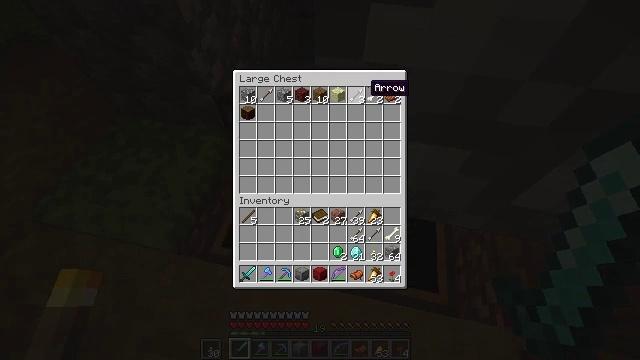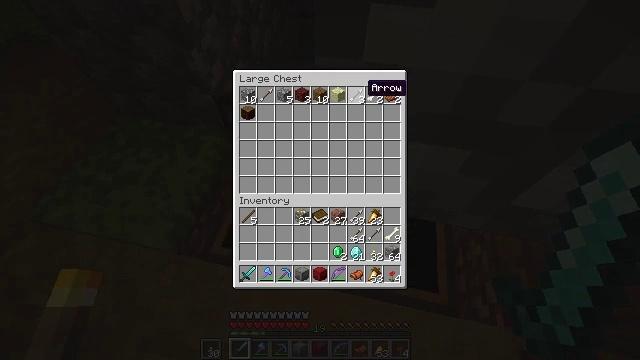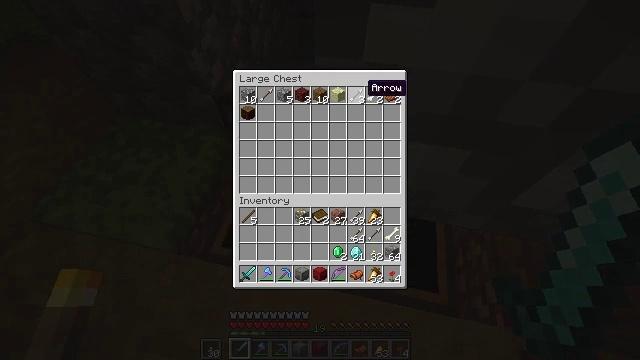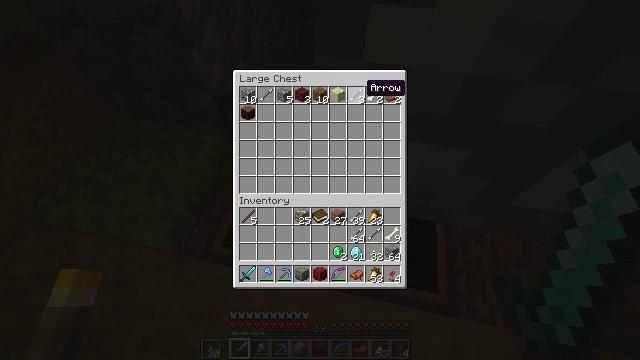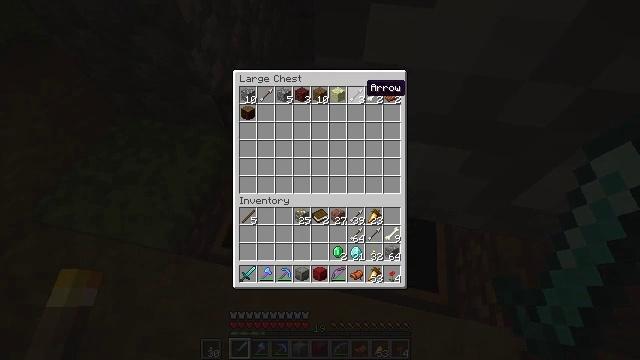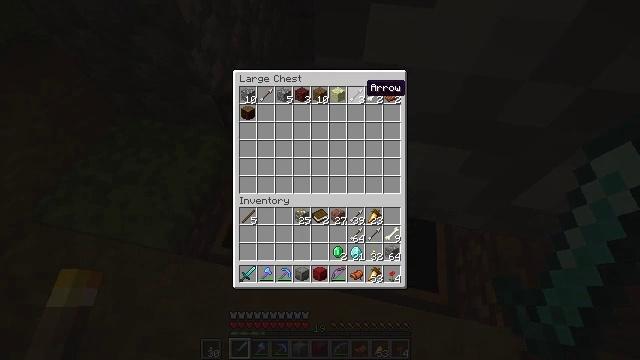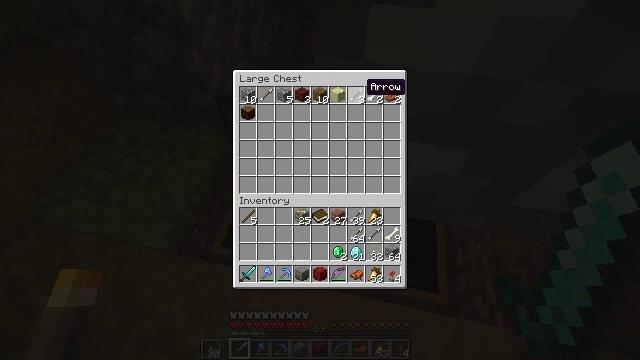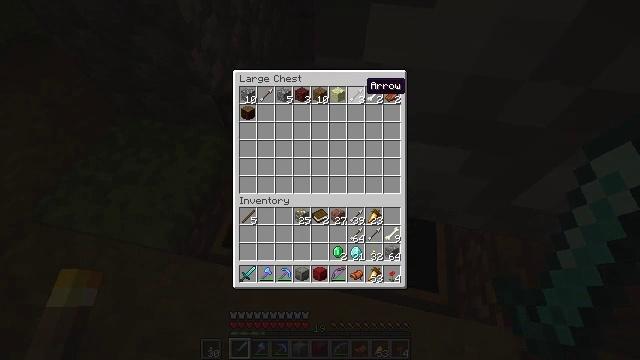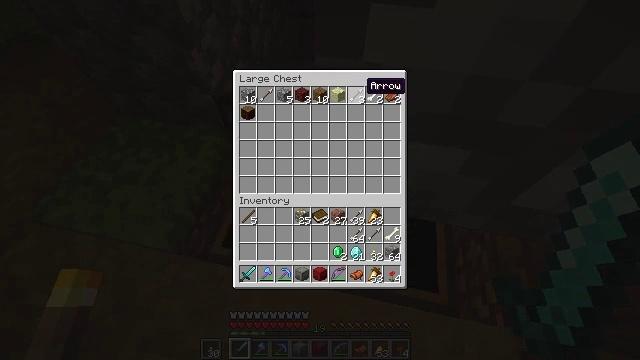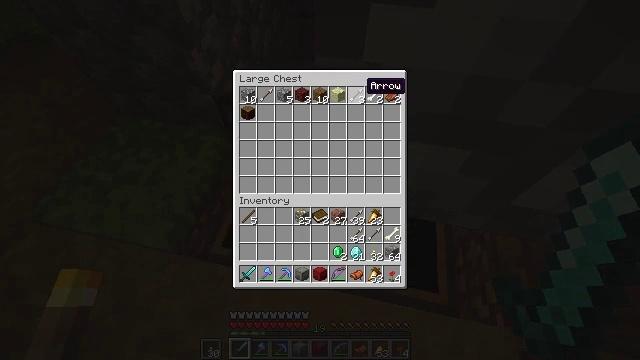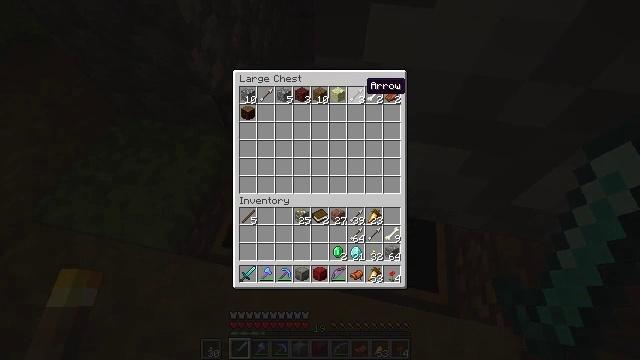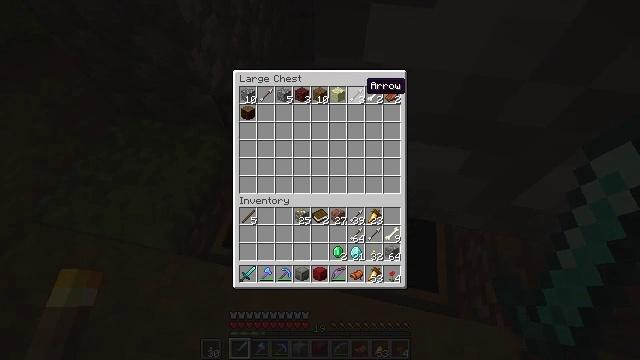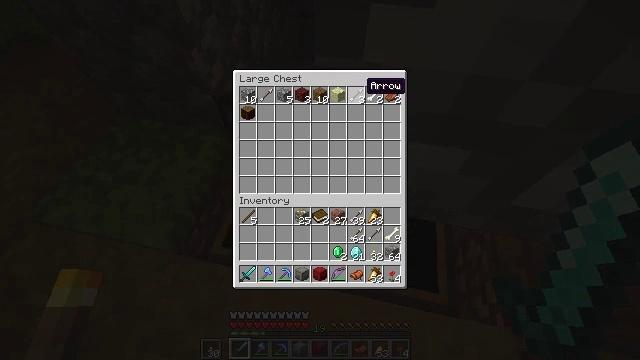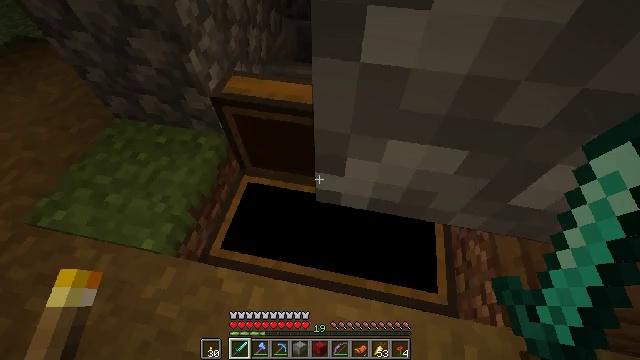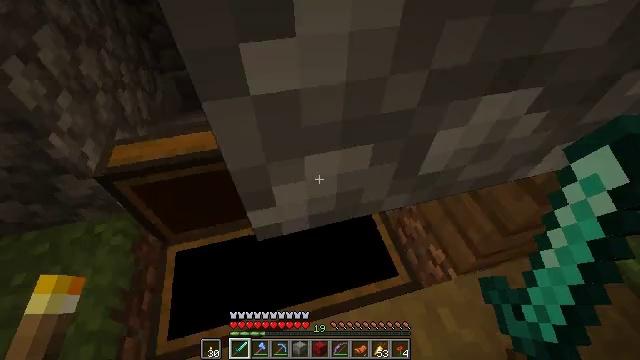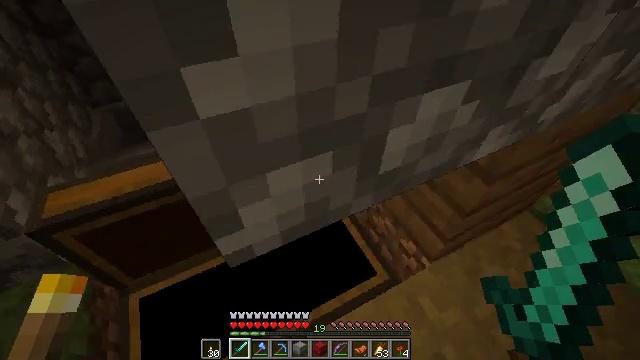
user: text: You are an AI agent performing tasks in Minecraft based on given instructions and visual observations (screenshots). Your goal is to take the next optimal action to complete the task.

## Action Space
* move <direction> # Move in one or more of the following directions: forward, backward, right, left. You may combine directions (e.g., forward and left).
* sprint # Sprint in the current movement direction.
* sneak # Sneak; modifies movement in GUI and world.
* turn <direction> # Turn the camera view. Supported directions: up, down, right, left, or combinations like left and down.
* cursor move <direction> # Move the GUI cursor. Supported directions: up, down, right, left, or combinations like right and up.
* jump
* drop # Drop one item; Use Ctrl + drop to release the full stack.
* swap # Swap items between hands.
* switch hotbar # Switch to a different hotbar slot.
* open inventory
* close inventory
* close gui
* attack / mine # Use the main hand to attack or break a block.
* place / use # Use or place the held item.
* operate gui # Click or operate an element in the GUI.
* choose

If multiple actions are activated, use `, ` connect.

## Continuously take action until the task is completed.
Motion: motion action
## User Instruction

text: Trim the tree by mining oak leaves.
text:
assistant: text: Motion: no_op
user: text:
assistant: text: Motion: no_op
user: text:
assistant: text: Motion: no_op
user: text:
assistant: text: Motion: no_op
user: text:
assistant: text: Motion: no_op
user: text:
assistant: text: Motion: no_op
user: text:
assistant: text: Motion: no_op
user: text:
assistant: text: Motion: no_op
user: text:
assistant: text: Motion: no_op
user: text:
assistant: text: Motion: no_op
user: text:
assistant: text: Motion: no_op
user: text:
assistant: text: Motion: no_op
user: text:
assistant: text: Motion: close inventory
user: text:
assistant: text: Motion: turn right and up, close inventory
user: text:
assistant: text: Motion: turn right and up
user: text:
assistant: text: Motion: turn right and up
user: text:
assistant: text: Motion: turn right
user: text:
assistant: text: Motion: turn right and down
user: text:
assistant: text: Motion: no_op
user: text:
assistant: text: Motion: move forward
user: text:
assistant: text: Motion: move forward
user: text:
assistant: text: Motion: move forward, turn right and up
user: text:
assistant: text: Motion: move forward, turn right and up
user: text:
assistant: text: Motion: move forward, sprint, turn right and up
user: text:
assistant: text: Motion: move forward, sprint, turn up
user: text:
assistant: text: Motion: move forward, sprint, turn left and up
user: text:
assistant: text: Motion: move forward, sprint, turn left and up
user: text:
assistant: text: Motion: move forward, sprint, turn left
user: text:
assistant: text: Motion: move forward, sprint
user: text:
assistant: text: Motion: move forward, sprint, turn left